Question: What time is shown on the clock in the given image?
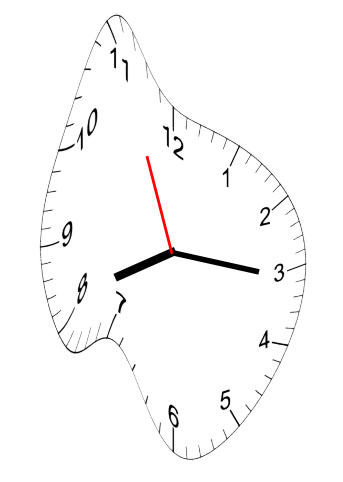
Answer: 08:15:56